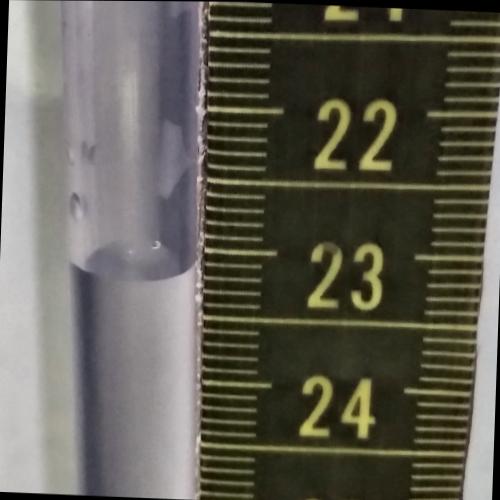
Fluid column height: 23.2 cm